Question: I have a list of values x that I want to plot (with lines) against the y axis.
That is, if x = [3, 5, 2, 4] and y = ['A', 'B', 'C', 'D'], the plot might look like this (except not hand-drawn):

And I'm afraid I don't see anything in the matplotlib.pyplot docs / SO / google pointing me in the right direction, even what to call it. Any pointers?
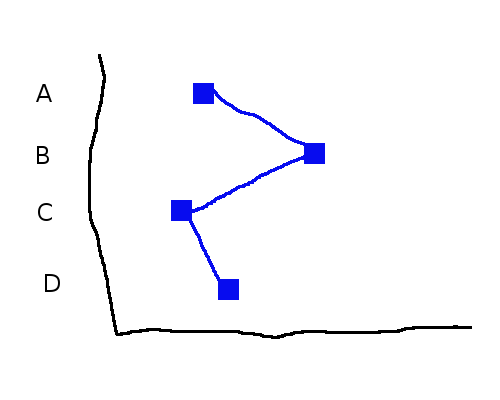
Answer: I think you look for something like this
'''
import numpy as np
import matplotlib.pyplot as plt
fig,ax = plt.subplots(1)
# create some x data and some integers for the y axis
x = np.array([3,5,2,4])
y = np.arange(4)
# plot the data
ax.plot(x,y)
# tell matplotlib which yticks to plot
ax.set_yticks([0,1,2,3])
# labelling the yticks according to your list
ax.set_yticklabels(['A','B','C','D'])
'''